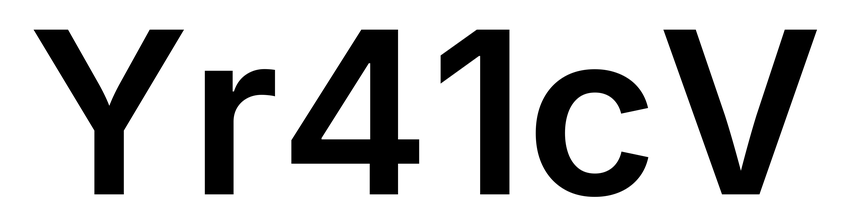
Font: Inter_SemiBold